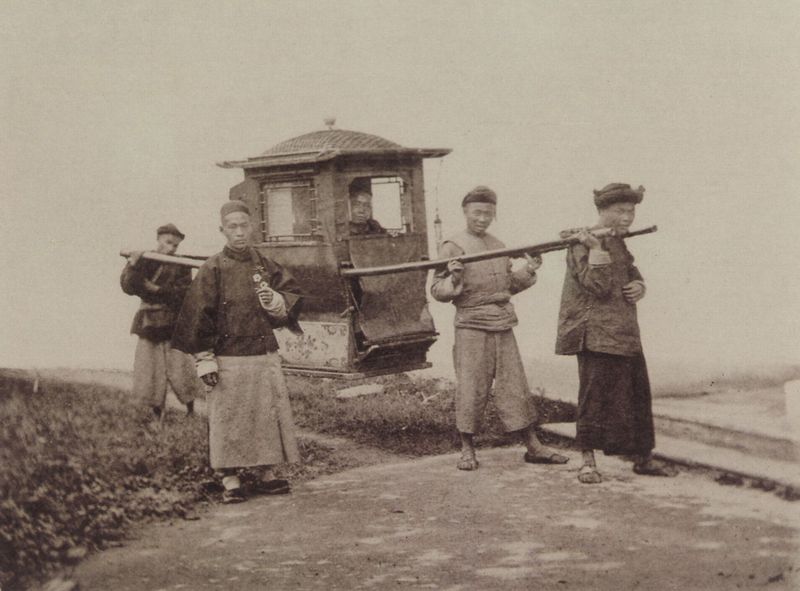
Titel: Hoher Würdenträger in der Sänfte
Künstler: John Thomson
Standort: Leverkusen
Institution: Sammlung Bernd Lohse
Schlagwörter: berg, himmel, mann, weiß, landschaft, menschen, braun, fenster, grau, hut, hüte, kleid, männer, schwarz, strasse, blick, dach, gras, weg, wiese, gesellschaft, rock, alt, jacke, kappen, mützen, arme, blicke, diener, lang, stehen, tragen, bild, hände, feld, horizont, gehen, pfad, wege, boden, schultern, arbeit, röcke, schuhe, hosen, blusen, schleppen, trage, füsse, sepia, arbeiter, treppe, kaiser, könig, bedienstete, balken, stufe, stufen, socken, sandalen, japanisch, grass, foto, fotografie, photographie, vier, strümpfe, stangen, orientalisch, jungs, asien, schwarz-weiss, jacken, asiatisch, kugel, orden, herrscher, hauben, photo, chinesisch, china, weß, stange, fotographie, indien, träger, pagode, sklaven, zar, historisch, früher, sänfte, mongolei, kaste, chinesen, asiaten, füte, tibet, mandarin, fußmarsch, soziales, flip flops, #stange